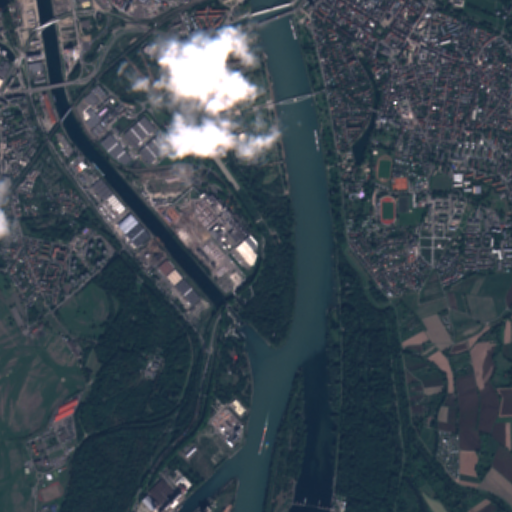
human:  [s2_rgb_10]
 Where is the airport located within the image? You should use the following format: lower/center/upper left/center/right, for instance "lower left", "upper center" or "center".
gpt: The airport is located in the lower left of the image.
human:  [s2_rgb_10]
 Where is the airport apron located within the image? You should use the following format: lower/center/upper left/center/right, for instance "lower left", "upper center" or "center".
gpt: The airport apron is located in the center left of the image.
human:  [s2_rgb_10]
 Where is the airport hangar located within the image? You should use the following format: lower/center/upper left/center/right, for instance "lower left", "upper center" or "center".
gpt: The airport hangar is located in the center left of the image.
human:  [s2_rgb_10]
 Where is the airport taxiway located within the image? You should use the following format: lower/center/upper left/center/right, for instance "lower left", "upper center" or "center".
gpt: The airport taxiway is located in the lower left of the image.
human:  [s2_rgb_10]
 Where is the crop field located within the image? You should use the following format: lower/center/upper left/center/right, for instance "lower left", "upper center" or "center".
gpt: The crop field is located in the lower right of the image.
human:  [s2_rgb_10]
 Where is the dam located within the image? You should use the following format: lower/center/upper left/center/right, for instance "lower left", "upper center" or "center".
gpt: The dam is located in the lower center of the image.
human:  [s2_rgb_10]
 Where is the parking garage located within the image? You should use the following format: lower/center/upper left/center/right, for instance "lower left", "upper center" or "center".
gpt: The parking garage is located in the upper of the image.
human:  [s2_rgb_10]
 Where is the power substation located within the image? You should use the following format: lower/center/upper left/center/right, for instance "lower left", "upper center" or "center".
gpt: The power substation is located in the center of the image.
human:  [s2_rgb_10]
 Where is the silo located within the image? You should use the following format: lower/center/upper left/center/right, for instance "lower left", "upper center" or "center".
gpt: The silo is located in the lower left of the image.
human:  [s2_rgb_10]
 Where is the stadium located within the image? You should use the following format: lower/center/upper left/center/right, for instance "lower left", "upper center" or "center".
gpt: The stadium is located in the upper right of the image.
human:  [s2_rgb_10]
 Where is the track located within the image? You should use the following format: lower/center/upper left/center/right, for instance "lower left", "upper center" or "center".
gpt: The track is located in the lower left of the image.
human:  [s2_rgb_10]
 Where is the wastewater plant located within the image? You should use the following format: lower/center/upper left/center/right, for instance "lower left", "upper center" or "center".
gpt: The wastewater plant is located in the upper left of the image.
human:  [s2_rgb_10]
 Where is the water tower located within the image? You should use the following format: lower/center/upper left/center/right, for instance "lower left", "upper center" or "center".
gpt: The water tower is located in the center right of the image.
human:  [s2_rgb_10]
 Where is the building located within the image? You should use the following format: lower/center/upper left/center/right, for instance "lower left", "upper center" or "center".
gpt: There is no building in the image.